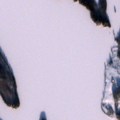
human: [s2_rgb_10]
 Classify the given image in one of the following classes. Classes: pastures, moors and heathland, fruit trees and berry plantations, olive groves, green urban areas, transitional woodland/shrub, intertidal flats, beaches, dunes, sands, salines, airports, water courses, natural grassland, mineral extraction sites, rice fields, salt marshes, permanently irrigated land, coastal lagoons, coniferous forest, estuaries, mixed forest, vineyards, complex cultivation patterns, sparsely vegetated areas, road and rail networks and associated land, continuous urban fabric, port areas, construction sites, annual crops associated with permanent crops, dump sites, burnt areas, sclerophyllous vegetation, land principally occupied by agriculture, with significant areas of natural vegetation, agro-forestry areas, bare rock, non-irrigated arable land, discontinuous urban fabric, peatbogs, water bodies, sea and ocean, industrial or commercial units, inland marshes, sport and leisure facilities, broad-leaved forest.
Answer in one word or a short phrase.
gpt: coniferous forest, mixed forest, water bodies